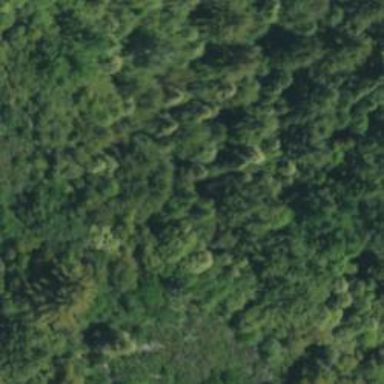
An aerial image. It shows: Patch of scrub vegetation.